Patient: sex M, age 58
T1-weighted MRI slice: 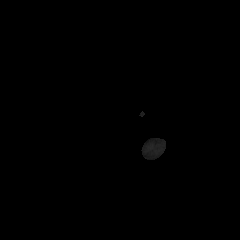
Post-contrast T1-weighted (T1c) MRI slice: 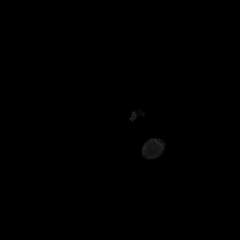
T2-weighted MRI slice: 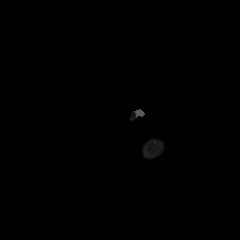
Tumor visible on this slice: no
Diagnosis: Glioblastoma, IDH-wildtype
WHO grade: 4